Question: Is there an easy way to say, on textboxHover, if the text inside the box or in other control
isn't completely visible, have a popup tool come up showing the complete
contents of the box?
Just like

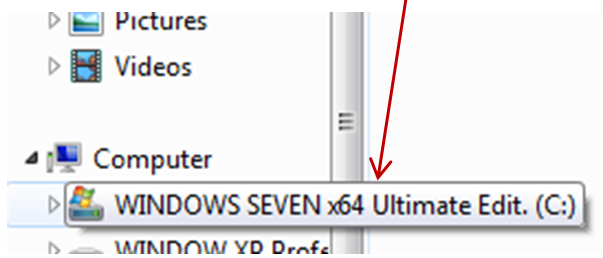
Answer: Create a ToolTip programmatically and you can set the position:
'''
private void textBox1_MouseHover(object sender, EventArgs e)
{
ToolTip t = new ToolTip();
t.Show(textBox1.Text, textBox1, 0,0, 5000);
}
'''